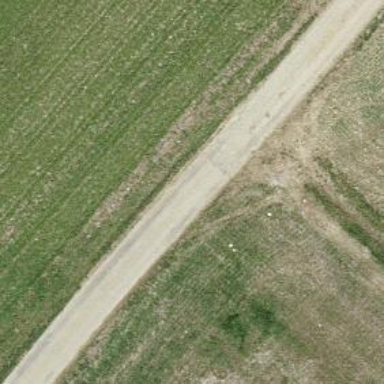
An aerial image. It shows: Unclassified road.